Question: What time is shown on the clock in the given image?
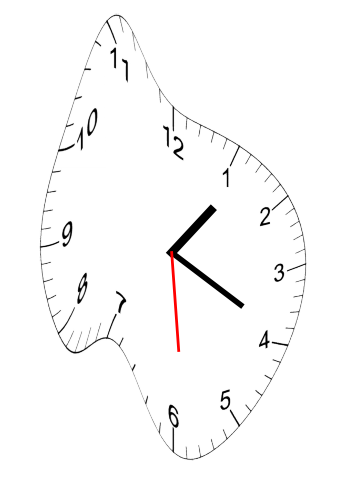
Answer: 01:19:29